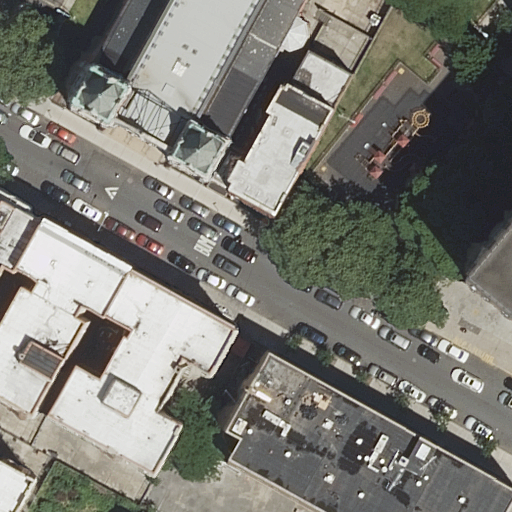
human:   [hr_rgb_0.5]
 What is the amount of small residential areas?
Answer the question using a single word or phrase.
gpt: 0

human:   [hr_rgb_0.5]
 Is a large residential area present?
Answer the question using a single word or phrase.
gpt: yes

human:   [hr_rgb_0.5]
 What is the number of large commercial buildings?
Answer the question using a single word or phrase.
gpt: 0

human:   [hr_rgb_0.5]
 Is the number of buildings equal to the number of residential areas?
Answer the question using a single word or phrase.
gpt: no

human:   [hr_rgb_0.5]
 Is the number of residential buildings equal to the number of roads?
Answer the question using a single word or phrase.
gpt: no

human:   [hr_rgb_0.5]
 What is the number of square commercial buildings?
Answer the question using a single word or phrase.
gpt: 0

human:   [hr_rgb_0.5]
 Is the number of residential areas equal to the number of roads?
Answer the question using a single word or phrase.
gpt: yes

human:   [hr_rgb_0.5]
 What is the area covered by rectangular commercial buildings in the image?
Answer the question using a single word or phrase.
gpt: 0m2

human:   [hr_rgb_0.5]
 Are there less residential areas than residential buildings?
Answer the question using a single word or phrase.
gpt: yes

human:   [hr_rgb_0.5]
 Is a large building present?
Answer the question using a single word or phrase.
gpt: yes

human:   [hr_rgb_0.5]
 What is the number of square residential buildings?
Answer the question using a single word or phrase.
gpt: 0

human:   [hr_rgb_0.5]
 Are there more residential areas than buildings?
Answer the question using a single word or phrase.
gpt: no

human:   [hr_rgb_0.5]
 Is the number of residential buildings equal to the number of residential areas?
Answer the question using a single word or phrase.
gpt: no

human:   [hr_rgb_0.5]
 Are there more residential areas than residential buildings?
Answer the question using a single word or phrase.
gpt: no

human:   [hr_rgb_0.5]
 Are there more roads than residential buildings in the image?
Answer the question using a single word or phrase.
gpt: no

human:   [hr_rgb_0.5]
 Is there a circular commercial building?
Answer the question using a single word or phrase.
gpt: no

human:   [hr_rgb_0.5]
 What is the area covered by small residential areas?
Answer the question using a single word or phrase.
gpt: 0m2

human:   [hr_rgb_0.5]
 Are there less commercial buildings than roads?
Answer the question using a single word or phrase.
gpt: yes

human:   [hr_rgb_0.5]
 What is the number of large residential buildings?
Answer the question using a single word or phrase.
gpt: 3

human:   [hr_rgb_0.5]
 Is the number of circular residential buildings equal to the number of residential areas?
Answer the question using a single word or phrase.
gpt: no

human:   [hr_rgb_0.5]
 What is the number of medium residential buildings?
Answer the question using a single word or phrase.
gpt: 2

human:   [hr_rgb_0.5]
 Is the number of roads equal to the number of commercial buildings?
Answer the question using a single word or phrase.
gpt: no

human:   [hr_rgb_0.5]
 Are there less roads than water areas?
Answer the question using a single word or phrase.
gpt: no

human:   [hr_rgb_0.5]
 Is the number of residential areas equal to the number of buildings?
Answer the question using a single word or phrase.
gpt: no

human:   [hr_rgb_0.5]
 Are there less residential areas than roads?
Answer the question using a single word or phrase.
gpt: no

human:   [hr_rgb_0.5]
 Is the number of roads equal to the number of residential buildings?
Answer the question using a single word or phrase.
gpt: no

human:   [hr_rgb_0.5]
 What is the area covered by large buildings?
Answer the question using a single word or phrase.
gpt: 3195m2

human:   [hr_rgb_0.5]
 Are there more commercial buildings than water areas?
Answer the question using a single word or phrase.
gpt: no

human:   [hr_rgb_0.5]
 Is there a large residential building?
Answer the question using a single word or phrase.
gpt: yes

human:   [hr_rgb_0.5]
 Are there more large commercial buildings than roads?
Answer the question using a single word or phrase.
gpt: no

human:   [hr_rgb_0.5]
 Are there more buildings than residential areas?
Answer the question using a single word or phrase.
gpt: yes

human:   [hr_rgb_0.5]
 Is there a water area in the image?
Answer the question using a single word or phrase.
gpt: no

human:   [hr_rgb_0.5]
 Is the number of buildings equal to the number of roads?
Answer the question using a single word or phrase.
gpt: no

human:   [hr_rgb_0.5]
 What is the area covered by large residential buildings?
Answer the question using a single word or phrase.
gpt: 3195m2

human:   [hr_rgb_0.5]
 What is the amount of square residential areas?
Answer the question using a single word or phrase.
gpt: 0

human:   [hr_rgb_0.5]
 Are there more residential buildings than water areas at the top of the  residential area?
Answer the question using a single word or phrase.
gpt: yes